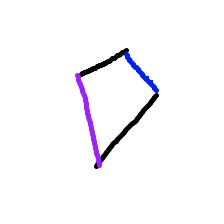
Shape: kite